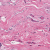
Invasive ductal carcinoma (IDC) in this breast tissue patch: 0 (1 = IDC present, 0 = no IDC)